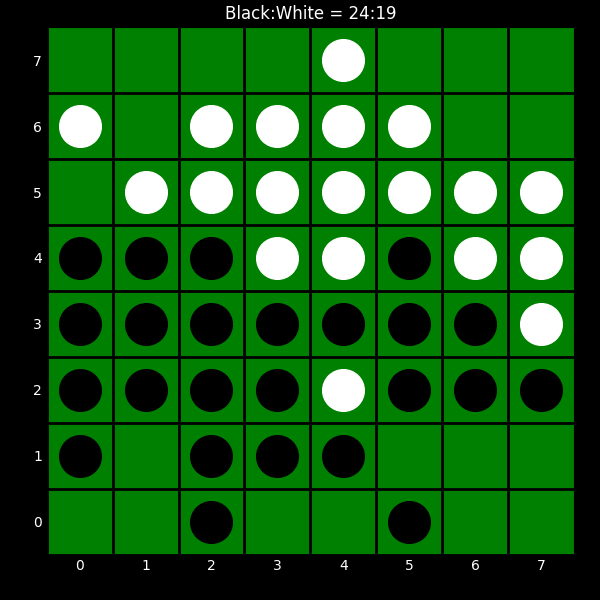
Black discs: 24
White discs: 19